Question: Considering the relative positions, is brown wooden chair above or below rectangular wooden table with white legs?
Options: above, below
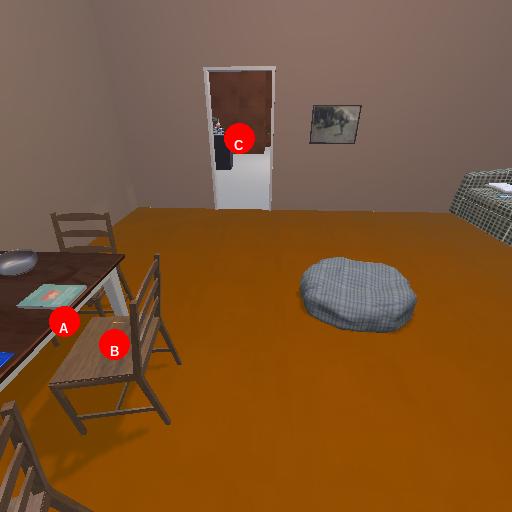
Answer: above